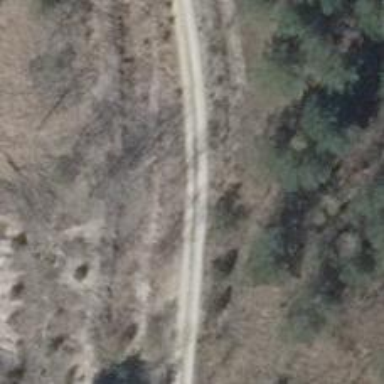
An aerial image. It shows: Compacted track with grade2 level.